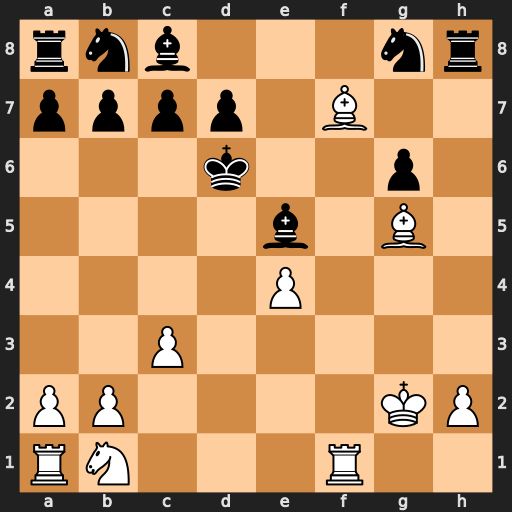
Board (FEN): rnb3nr/pppp1B2/3k2p1/4b1B1/4P3/2P5/PP4KP/RN3R2
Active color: w
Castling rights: -
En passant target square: -
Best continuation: Na3 Rxh2+ Kg1